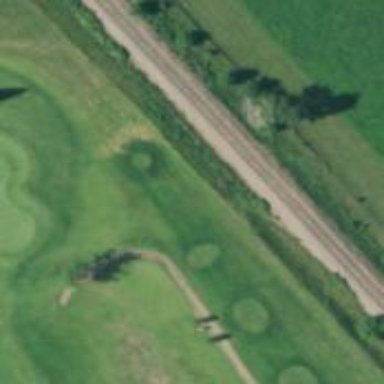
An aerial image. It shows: Well-maintained path designated for golf carts.